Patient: sex M, age 67
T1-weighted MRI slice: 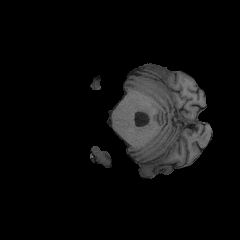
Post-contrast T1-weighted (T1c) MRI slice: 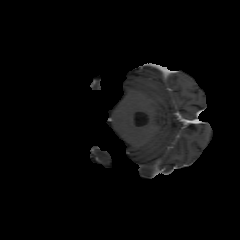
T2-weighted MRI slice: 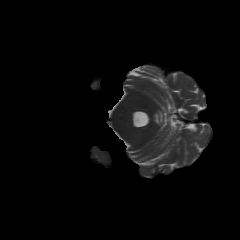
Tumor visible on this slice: no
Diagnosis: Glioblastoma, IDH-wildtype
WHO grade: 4